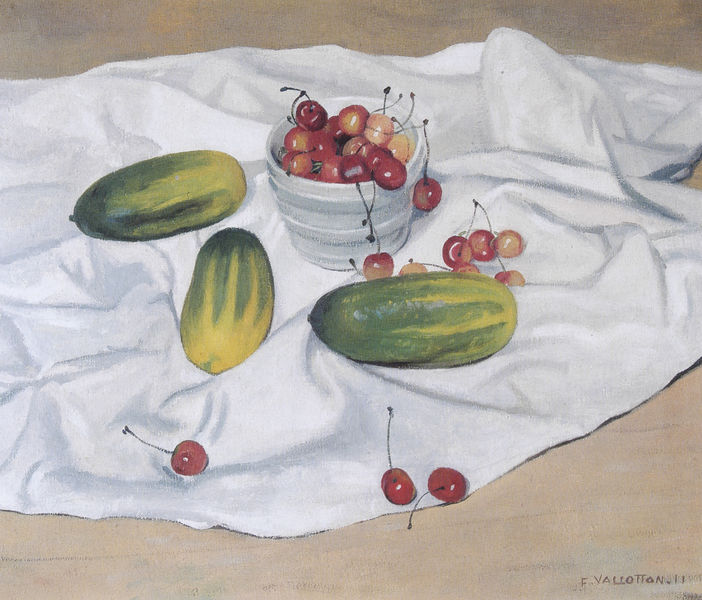
Titel: Drei Gurken und ein Topf mit Kirschen
Künstler: Félix Vallotton
Institution: (Privatsammlung)
Schlagwörter: gemälde, schatten, weiß, gelb, grün, grau, hell, licht, orange, schwarz, tisch, obst, rot, tuch, beige, falten, schale, schüssel, signatur, tischdecke, tischtuch, stoff, decke, drei, lichtpunkte, rosa, früchte, gemüse, kürbis, stilleben, stillleben, topf, vallotton, liegen, felix vallotton, reflexe, glanz, gestreift, streifen, korb, tasse, laken, stiel, avocado, becher, drei gurken, dtraperie, grrün, gurken, kirschen, lirschen, lose, melone, rit, schimmer, stiele, stile, felix, zuccini, schälchen, stengel, kurz, melonen, eimer, kirsche, gurke, papaya, behältnis, einzeln, zucchini, schalt, kniffe, vallo, grün-gelb gestreift